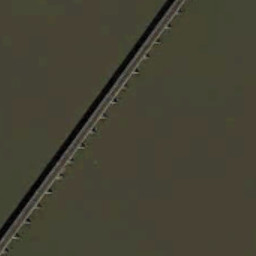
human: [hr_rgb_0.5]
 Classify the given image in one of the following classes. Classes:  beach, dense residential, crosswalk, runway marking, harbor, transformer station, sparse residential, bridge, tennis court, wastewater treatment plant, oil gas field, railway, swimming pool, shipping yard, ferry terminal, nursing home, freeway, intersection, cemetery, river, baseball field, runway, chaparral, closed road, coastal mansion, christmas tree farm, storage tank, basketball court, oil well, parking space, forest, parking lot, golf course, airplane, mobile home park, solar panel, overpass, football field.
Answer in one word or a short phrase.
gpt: bridge